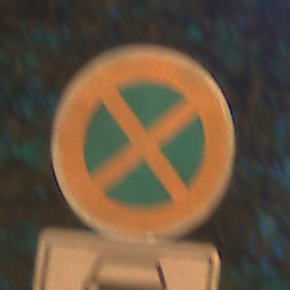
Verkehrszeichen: AbsolutesHalteverbot
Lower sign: HinweisDurchSinnbild6
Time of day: Night
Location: Outdoor (Urban)
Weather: PartlyCloudy
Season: NotSpecified
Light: Artificial